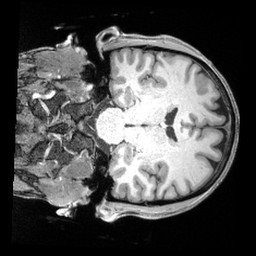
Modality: T1w
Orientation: coronal
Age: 46
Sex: male
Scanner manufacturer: siemens
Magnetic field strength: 3 T
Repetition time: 2.4 s
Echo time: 0.00195 s